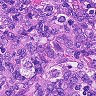
Metastatic tissue present: no